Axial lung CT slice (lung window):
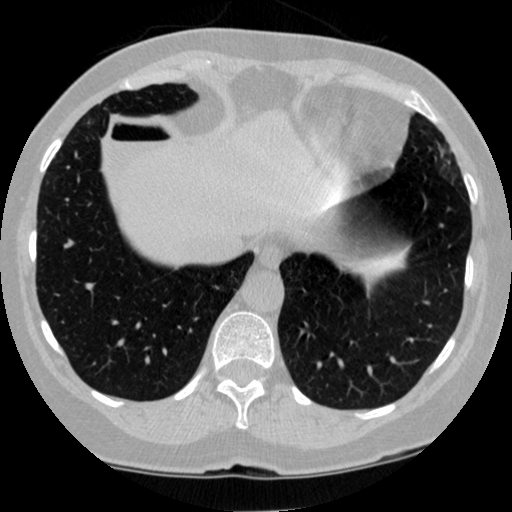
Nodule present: no